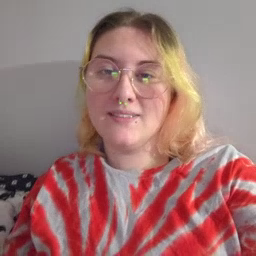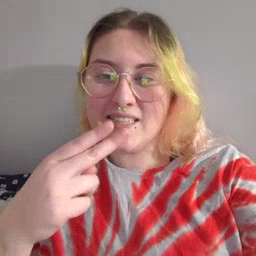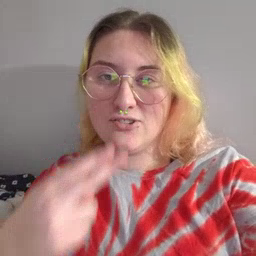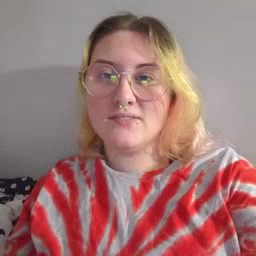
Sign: scissors